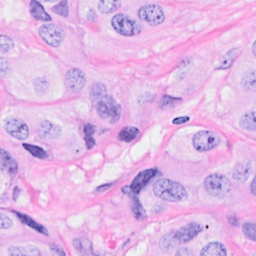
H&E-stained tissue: Breast